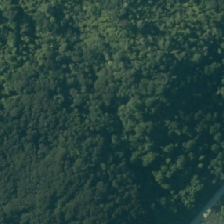
Land cover: indigenous_forest